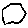
Label: hexagon